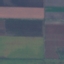
Label: AnnualCrop